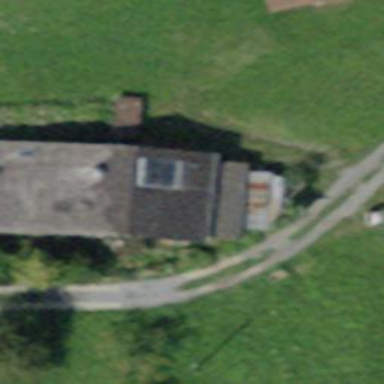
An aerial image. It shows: Farm building.